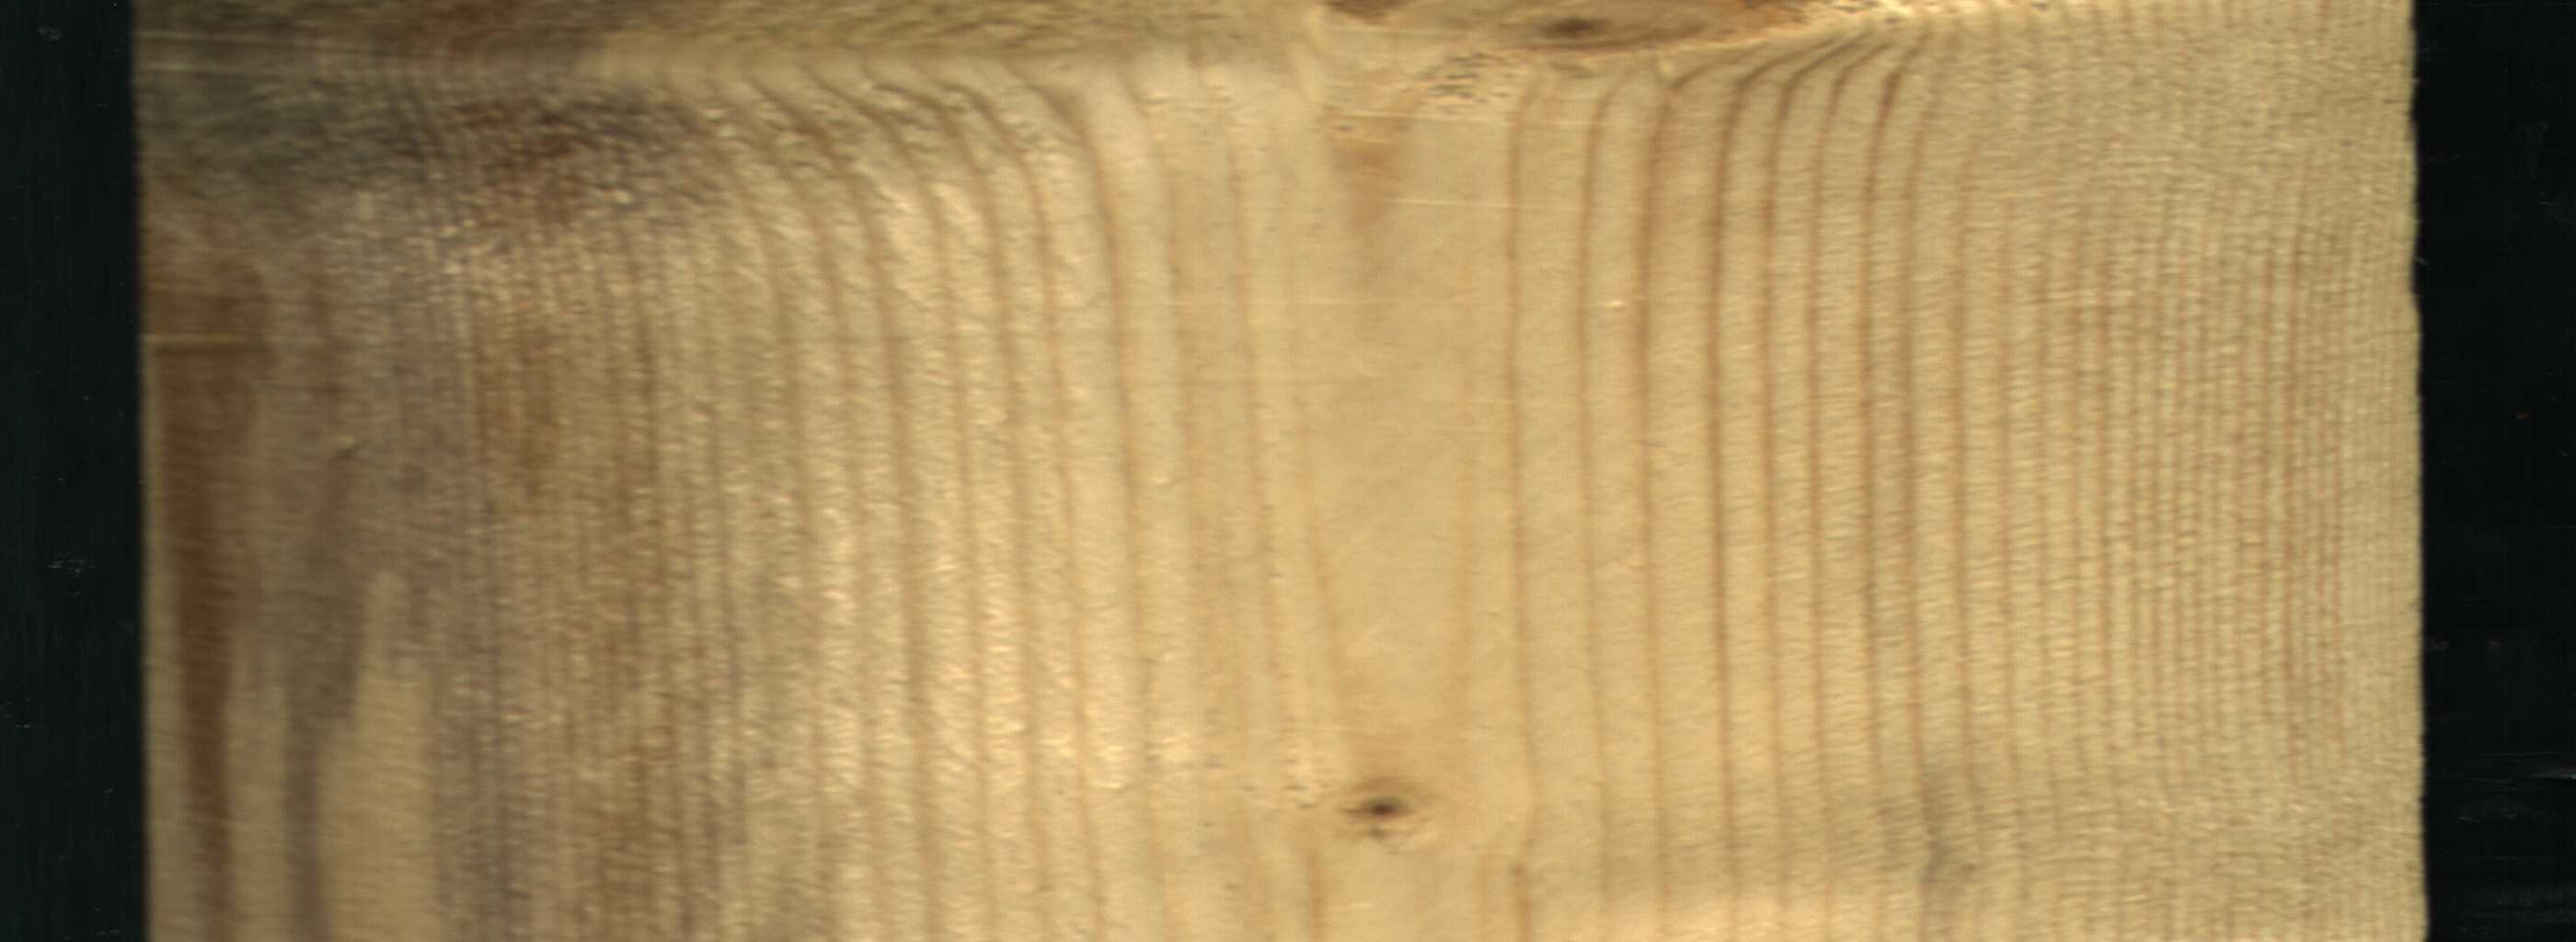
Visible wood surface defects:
Live_Knot
Live_Knot